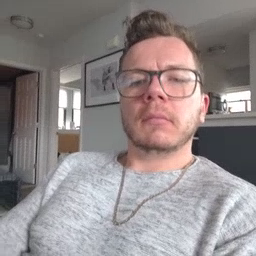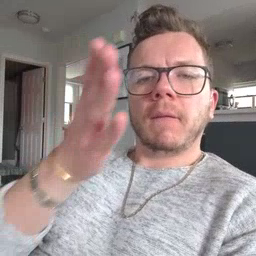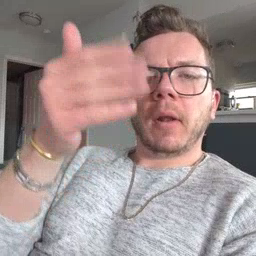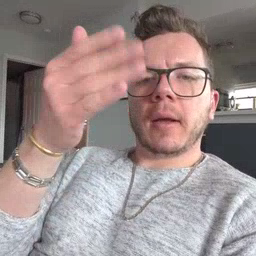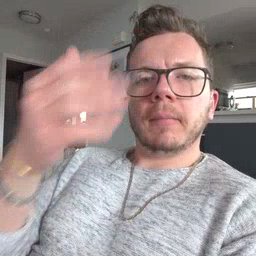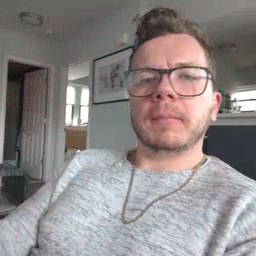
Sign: flag